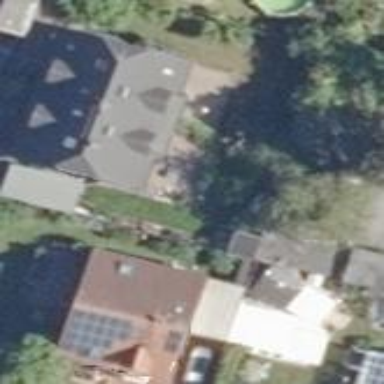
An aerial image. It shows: Simple house.